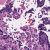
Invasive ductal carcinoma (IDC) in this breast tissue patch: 1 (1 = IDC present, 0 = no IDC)